Question: I want to ensure codes works on emulator.
I just tried to run the preset flutter codes. I saw there is Turkish words on path, I changed that. But it didn't change in path.

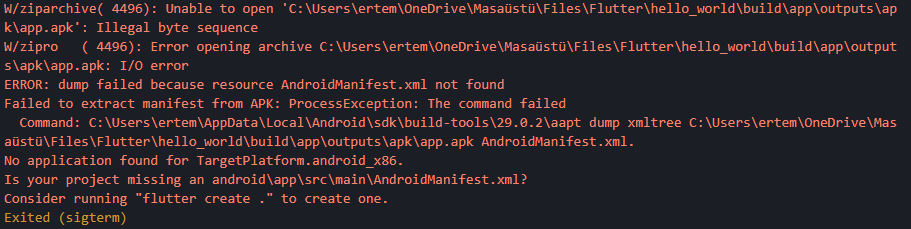
Answer: I just moved the location of project and it worked ! Still don't know how or why but it works anyway.
Thanks to everyone
(I will add the asap.)